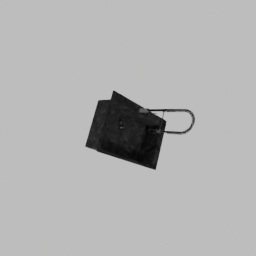
Label: appliances